Question: How to add colour to the 'navigation bar' ? I need to implement this for 'iOS 4' and above.
I want a colour similar to the one in the screenshot:

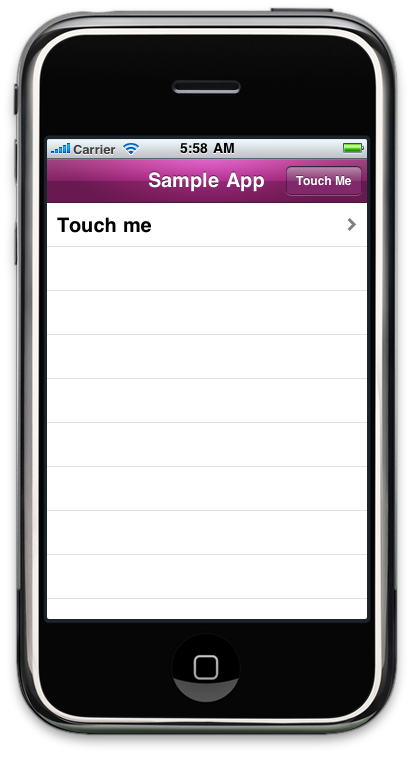
Answer: In iOS < 5 you can set tint color of individual navigation bar directly, e.g.:
'''
// self is a UIViewController
[self.navigationController.navigationBar setTintColor:[UIColor purpleColor]];
'''
Once you don't need compatibility with iOS 4.x you can use appearance proxy for 'UINavigationBar'. This would work for all navigation bars in the application:
'''
[[UINavigationBar appearance] setTintColor:[UIColor purpleColor]];
'''